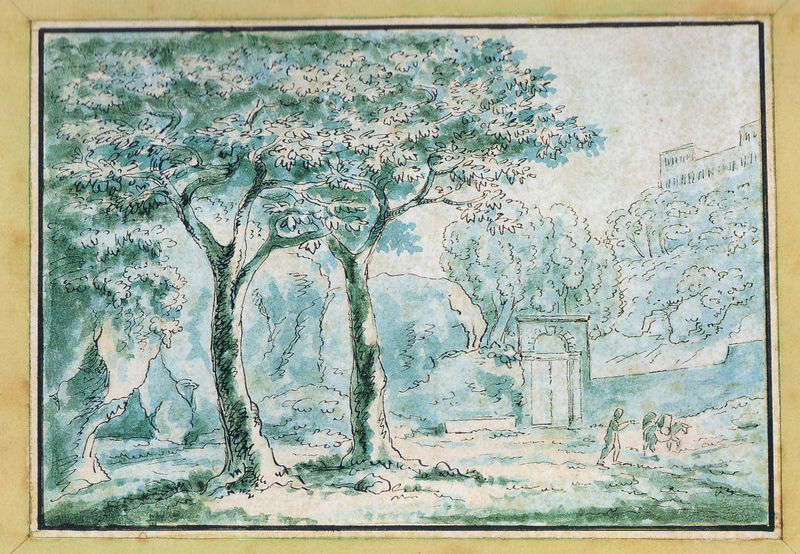
Titel: Eingang zum Park der Villa Chigi
Künstler: Johann Wolfgang Goethe
Institution: (Privatbesitz)
Schlagwörter: baum, berg, blau, blätter, dunkel, feder, felsen, himmel, laub, mann, schatten, wasser, weiß, aquarell, bäume, grün, impressionismus, landschaft, menschen, äste, fenster, frau, hell, licht, schwarz, skizze, türkis, zeichnung, gebäude, gras, haus, hund, park, rasen, schloss, tier, weg, wiese, architektur, mensch, rahmen, stein, bild, bach, feld, hügel, natur, stamm, zweige, figur, personen, blatt, person, wald, esel, kinder, pferd, garten, sommer, bogen, italien, zwei, gepäck, berge, fels, gebirge, mauer, grafik, graphik, bank, figuren, stämme, junge, baumkrone, striche, bauer, tor, eingang, tusche, burg, palazzo, torbogen, festung, lichtung, druck, stich, strich, koloriert, stift, gemäuer, portal, villa, blaugrün, eintönig, thor, wanderer, rinde, ausgang, lasttier, ochse, pflug, sporn, zweifarbig, staffagefiguren, quadratisch, ror, aquarelliert, strichzeichnung, coloriert, brug, grn, schaffur, colorierung, nisburg